Question: How do you combine a radio and checkbox input? With that I mean when you select the radio button it deselects the checkboxes and when you select a checkbox the radio input gets deselected.
Here's my example input form:
'''
<input type="checkbox" name="d[]"> option 1<br/>
<input type="checkbox" name="d[]"> option 2<br/>
<input type="checkbox" name="d[]"> option 3<br/>
<input type="radio" name="d[]"> option 4<br/>
'''
Which would look like this

Now if I were to select 'option 4' I want 'option 2' and 'option 3' to deselect. How do I as best do this? Is there some easy trick or do I have to include some javascript magic?
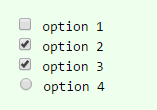
Answer: Check the following (<URL>
'''
$('input[name="d[]"]').on('change', function(){
if ($(this).attr('type') == 'radio' ) {
if ( $(this).prop('checked') ) {
$('input[name="d[]"][type="checkbox"]').prop('checked', false);
}
}
else {
if ( $(this).prop('checked') ) {
$('input[name="d[]"][type="radio"]').prop('checked', false);
}
}
});
'''
'''
<script src="https://ajax.googleapis.com/ajax/libs/jquery/2.1.1/jquery.min.js"></script>
<input type="checkbox" name="d[]"> option 1<br/>
<input type="checkbox" name="d[]"> option 2<br/>
<input type="checkbox" name="d[]"> option 3<br/>
<input type="radio" name="d[]"> option 4<br/>
'''